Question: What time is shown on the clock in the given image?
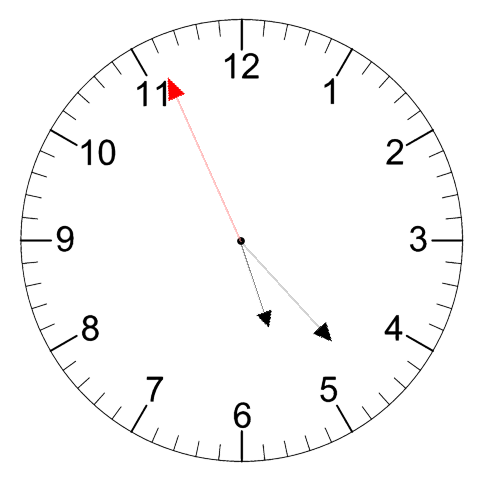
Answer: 05:22:56